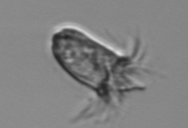
Label: Tintinnopsis